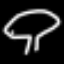
Label: mushroom